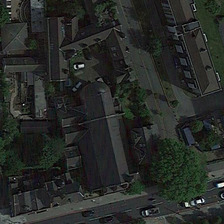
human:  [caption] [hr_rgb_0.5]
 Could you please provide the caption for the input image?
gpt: a church and several green trees are near a road .

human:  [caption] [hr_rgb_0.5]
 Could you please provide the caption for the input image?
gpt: a church and several green trees are near a road .

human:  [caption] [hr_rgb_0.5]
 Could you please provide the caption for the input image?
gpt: a church and several green trees are near a road .

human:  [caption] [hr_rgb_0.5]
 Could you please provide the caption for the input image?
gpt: a church and several green trees are near a road .

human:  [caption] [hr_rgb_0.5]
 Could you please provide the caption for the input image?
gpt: a church and several green trees are near a road .